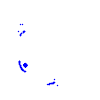
Particle: electron